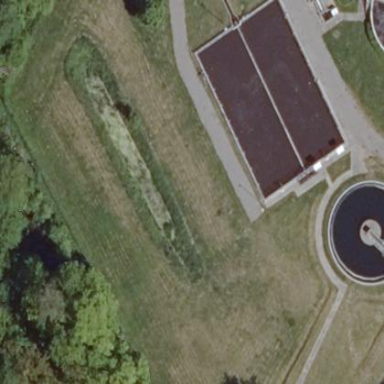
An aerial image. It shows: Body of wastewater.